Question: I have a problem with adding foreign key into table, what's problem? Please help.
'''
<td>
<form:select path="type">
<form:options items="${typeList}" itemValue="id" itemLabel="name" />
</form:select>
</td>
'''
'''
@Entity
@Table(name = "myTable")
public class Type {
private int id;
private String name;
public Type() {
name = null;
}
public Type(Type type) {
name = type.getName();
}
@Id
@GeneratedValue(generator = "increment")
@GenericGenerator(name = "increment", strategy = "increment")
@Column(name = "id")
public int getId() {
return id;
}
public void setId(int id) {
this.id = id;
}
@Column(name = "name")
public String getName() {
return name;
}
public void setName(String name) {
this.name = name;
}
private Set<Store> stores = new HashSet<Store>(
0);
@OneToMany
public Set<Store> getStore(){
return this.stores;
}
public void setStore(Set<Store> stores){
this.stores = stores;
}
'''
}
'''
.....
private Type type;
@ManyToOne//(fetch = FetchType.LAZY)
@JoinColumn(name = "idType")
public Type getType(){
return type;
}
public void setType(Type type){
this.type = type;
}
....
'''
In controller I just add list of types, and in view call this list..
'''
@RequestMapping(value = "/regStore", method = RequestMethod.GET)
public ModelAndView addStore() throws SQLException {
ModelAndView modelAndView = new ModelAndView("Store/regStore", "command", new Store());
Store storeForm = new Store();
modelAndView.addObject("storeForm", storeForm);
modelAndView.addObject("typeList", typeService.getAllTypes());
return modelAndView;
}
//post method create store
@RequestMapping(value = "/regStoreSuccessful", method = RequestMethod.POST)
public ModelAndView addStorePost(@ModelAttribute("storeForm") Store store, BindingResult bindingResult, Principal principal) throws SQLException {
ModelAndView modelAndView = new ModelAndView("redirect:body");
User user;
user = userService.getUserByEmail(principal.getName());
store.setUser(user);
storeService.addStore(store);
return modelAndView;
}
'''
Web.xml, Spring-config, security - all good, but what's problem, prt scr of problem:

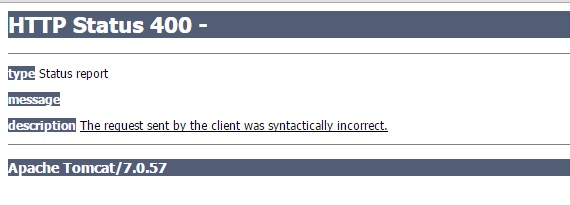
Answer: Solved. I just added BindindResult into my POST method;)